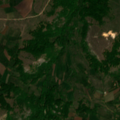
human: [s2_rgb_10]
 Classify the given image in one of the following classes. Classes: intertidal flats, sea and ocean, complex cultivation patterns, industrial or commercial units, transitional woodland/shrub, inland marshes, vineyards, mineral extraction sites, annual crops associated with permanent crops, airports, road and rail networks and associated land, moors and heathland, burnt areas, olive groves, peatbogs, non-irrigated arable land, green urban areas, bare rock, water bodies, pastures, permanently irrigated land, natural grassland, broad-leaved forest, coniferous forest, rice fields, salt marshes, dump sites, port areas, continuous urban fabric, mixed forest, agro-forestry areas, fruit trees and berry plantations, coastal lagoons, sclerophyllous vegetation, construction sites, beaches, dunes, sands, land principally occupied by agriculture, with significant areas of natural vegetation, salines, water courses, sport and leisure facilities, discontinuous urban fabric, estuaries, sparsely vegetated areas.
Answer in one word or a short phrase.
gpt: non-irrigated arable land, complex cultivation patterns, land principally occupied by agriculture, with significant areas of natural vegetation, natural grassland, transitional woodland/shrub